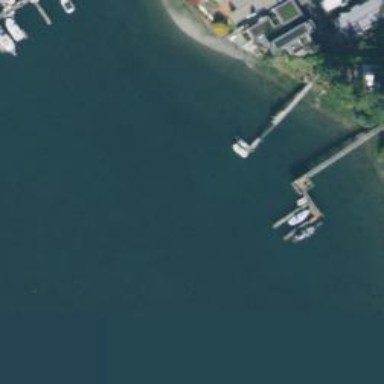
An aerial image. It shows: Man-made pier.